Interaction volume radius: 5 \u00c5
Interaction volume height: 20 \u00c5
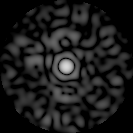
Disorder parameter: 0.7594